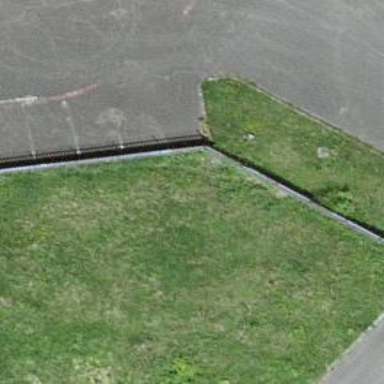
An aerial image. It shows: Chain link fence.